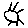
Label: sun